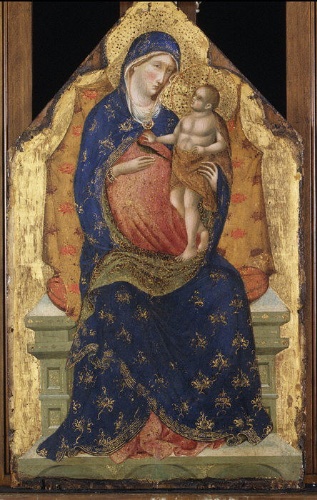
Title: Madonna and Child Enthroned
Artist: Paolo Veneziano
Artist bio: Italian, Venice, active by 1333–died 1358/62
Date: ca. 1350
Object type: Painting
Classification: Paintings
Medium: Tempera on wood, gold ground
Dimensions: Overall, with shaped top, 32 1/4 x 19 3/4 in. (81.9 x 50.2 cm); painted surface 31 1/2 x 18 3/4 in. (80 x 47.6 cm)
Department: European Paintings
Credit line: Bequest of Edward Fowles, 1971
Accession year: 1971
Repository: Metropolitan Museum of Art, New York, NY
Tags: Madonna and Child